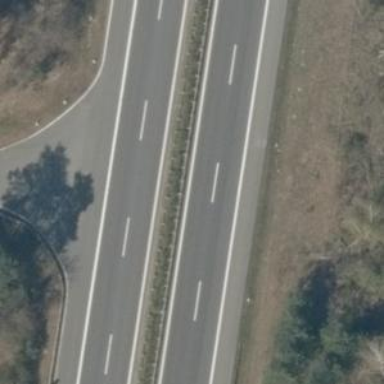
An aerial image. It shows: Asphalt motorway.